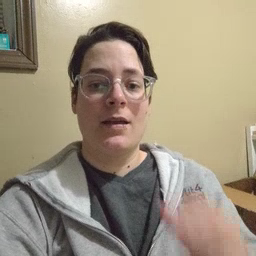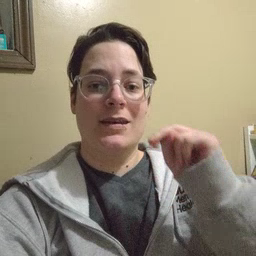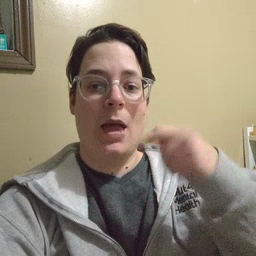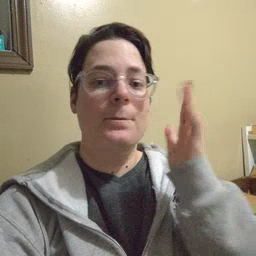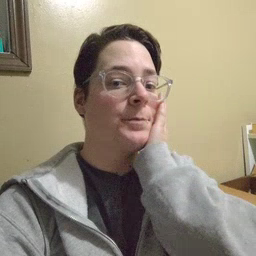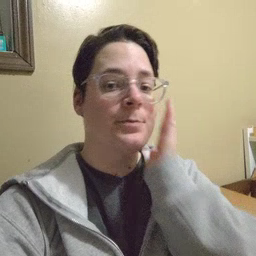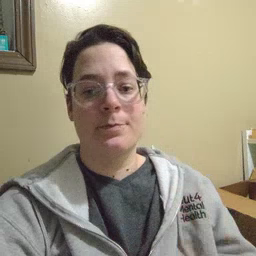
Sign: nap